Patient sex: M
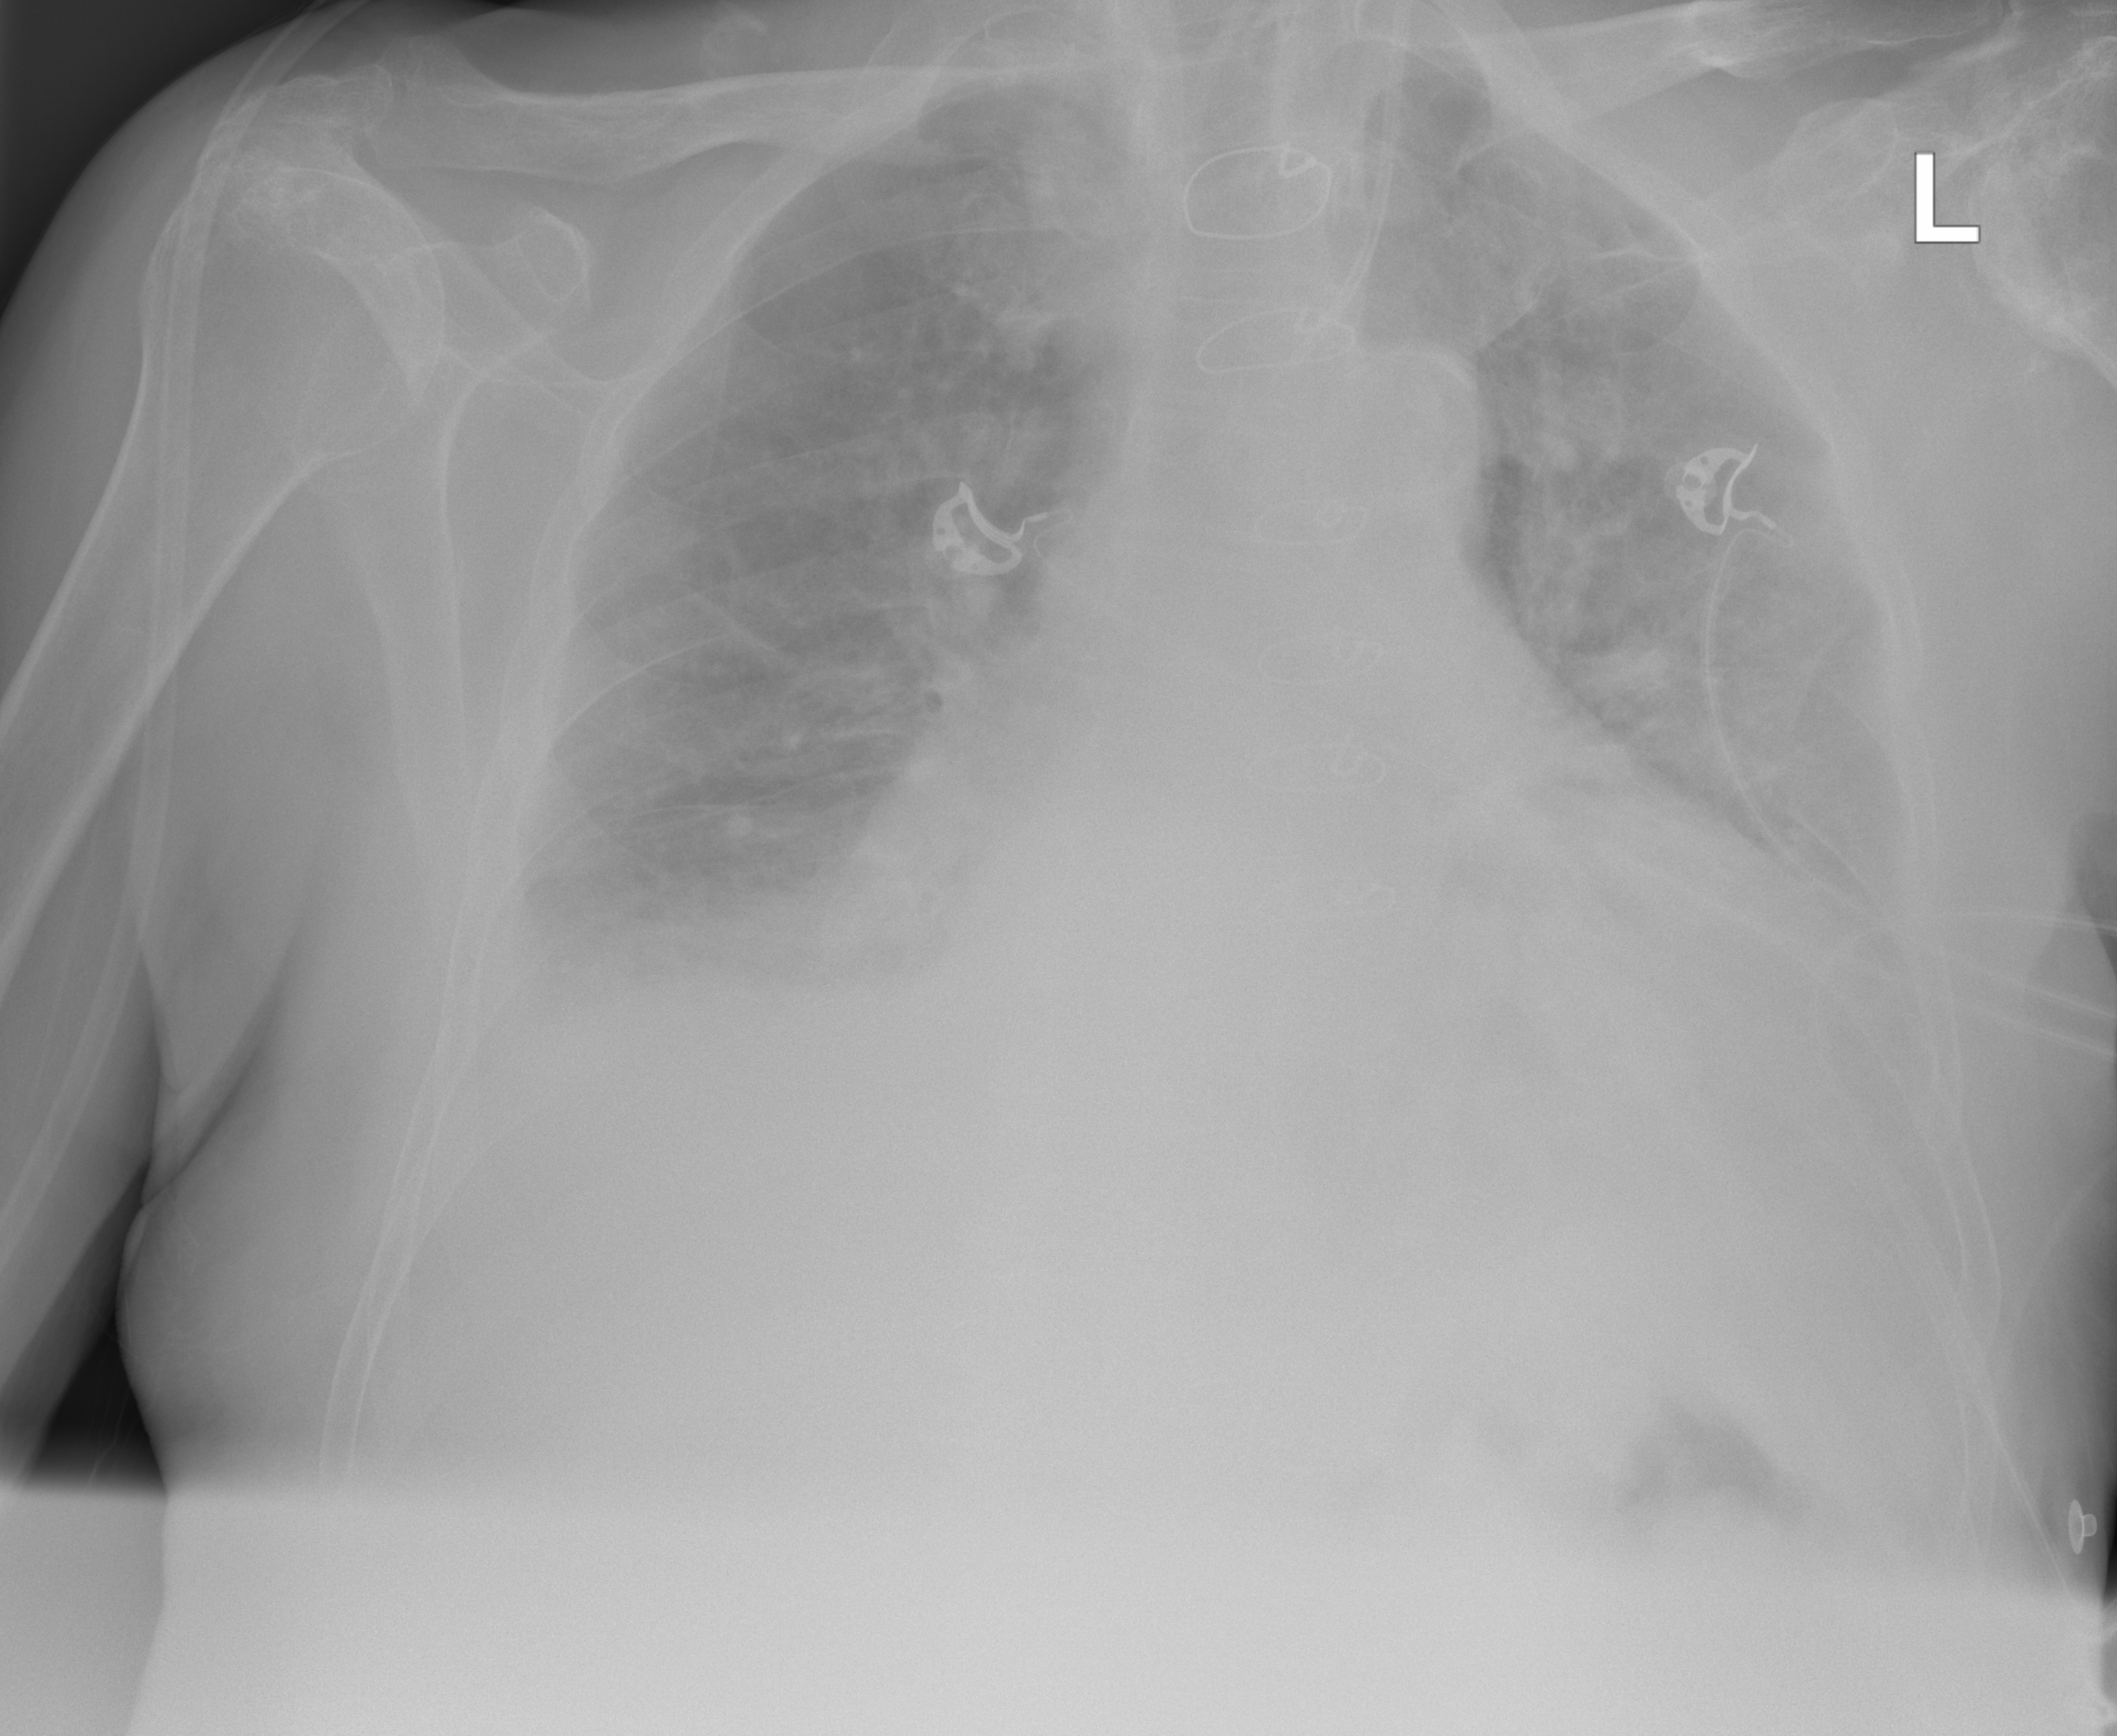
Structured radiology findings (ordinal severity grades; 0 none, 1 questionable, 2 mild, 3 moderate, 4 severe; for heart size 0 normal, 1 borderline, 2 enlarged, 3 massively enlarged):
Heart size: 2
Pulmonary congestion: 2
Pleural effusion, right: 2
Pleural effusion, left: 2
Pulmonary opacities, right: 2
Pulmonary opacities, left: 2
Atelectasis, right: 2
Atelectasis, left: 0